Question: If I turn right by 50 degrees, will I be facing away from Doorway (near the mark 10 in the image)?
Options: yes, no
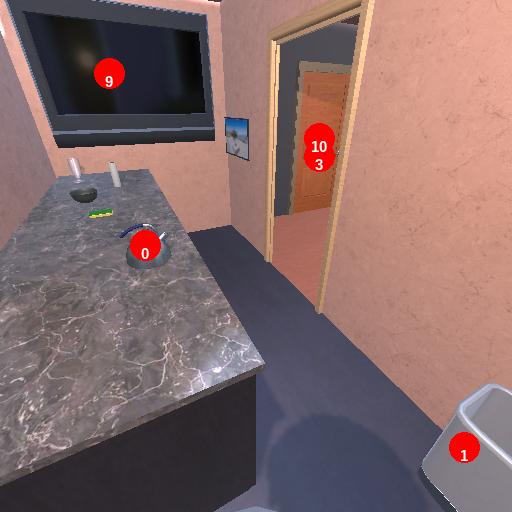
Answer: yes